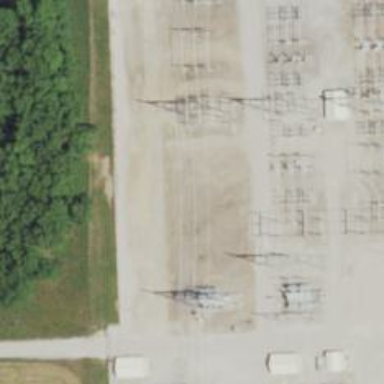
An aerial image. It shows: Outdoor power substation surrounded by fence. This substation operates at the transmission level.